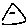
Label: triangle